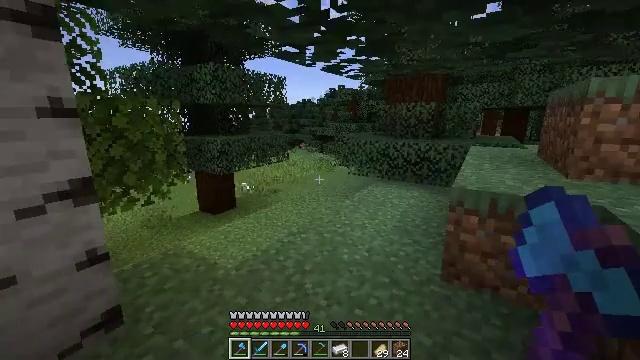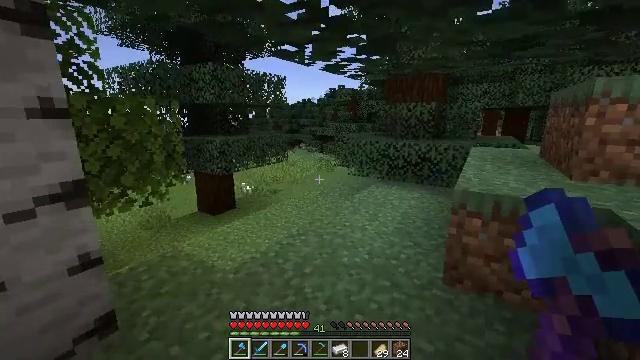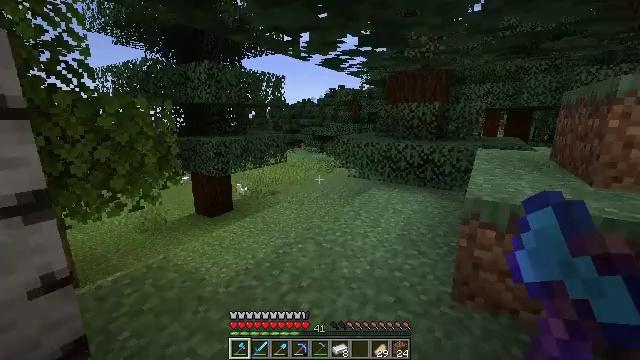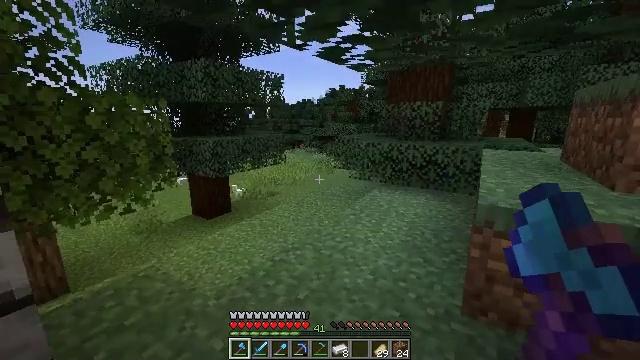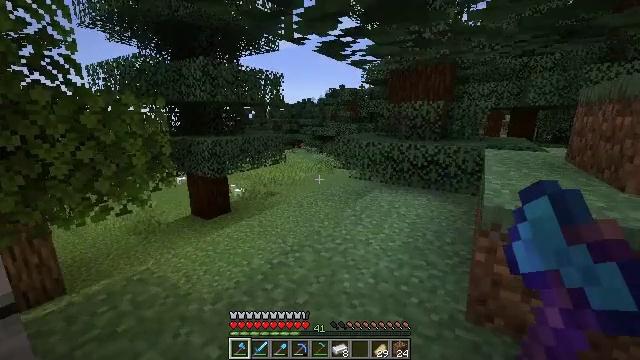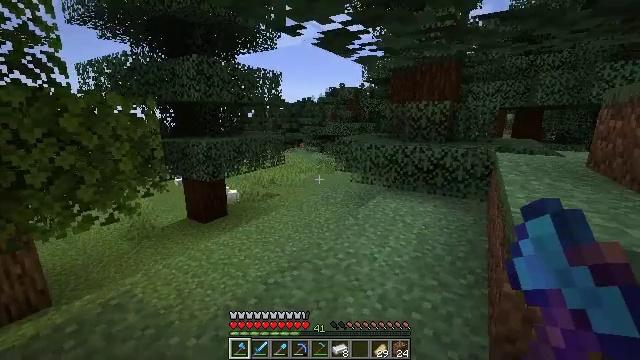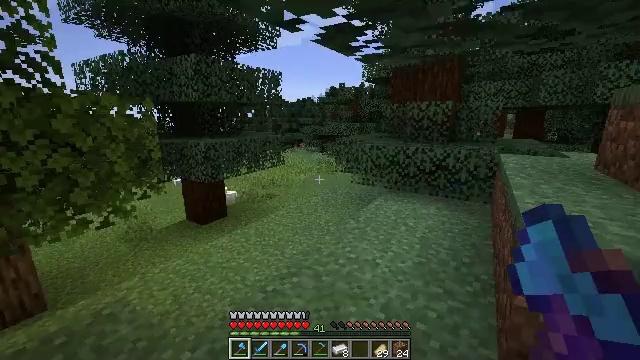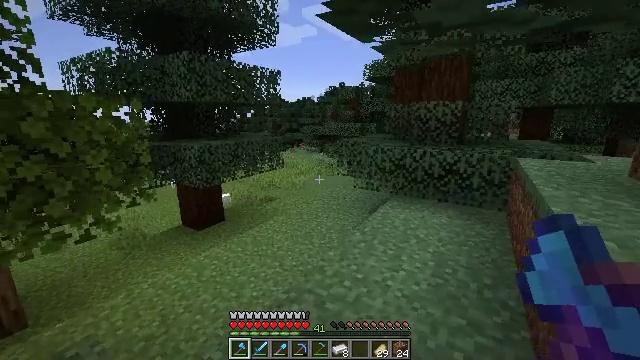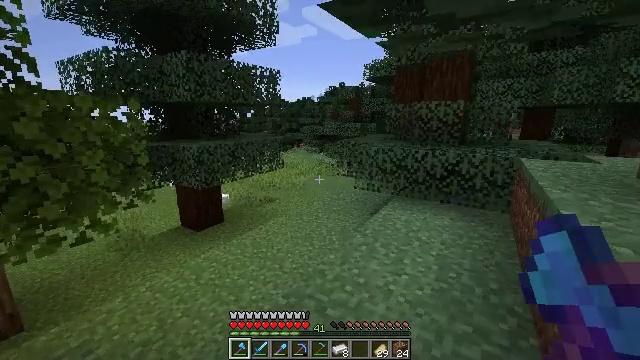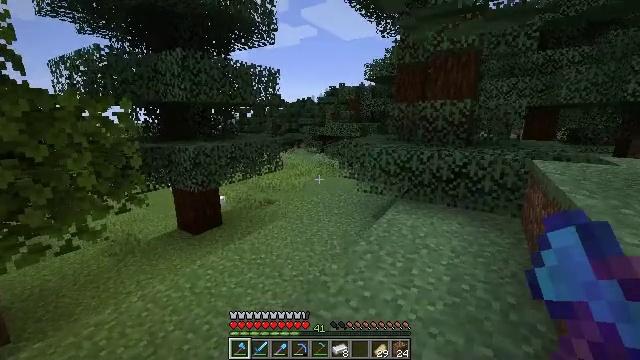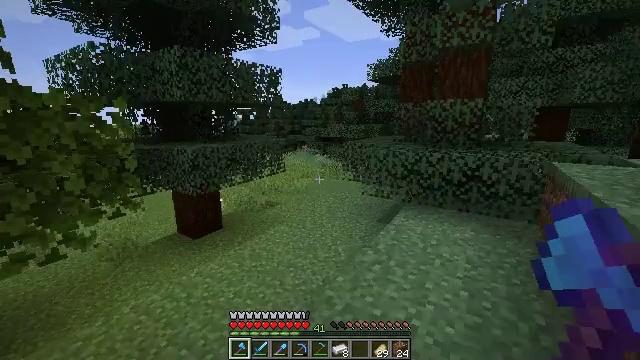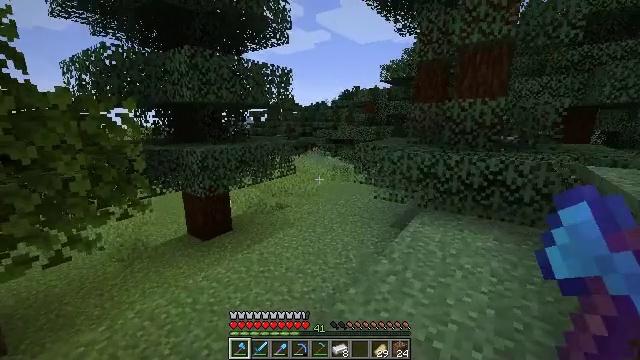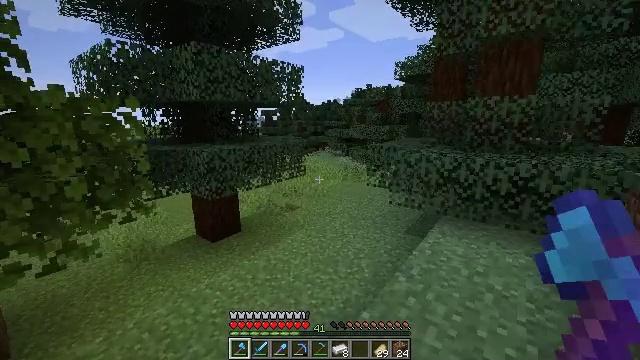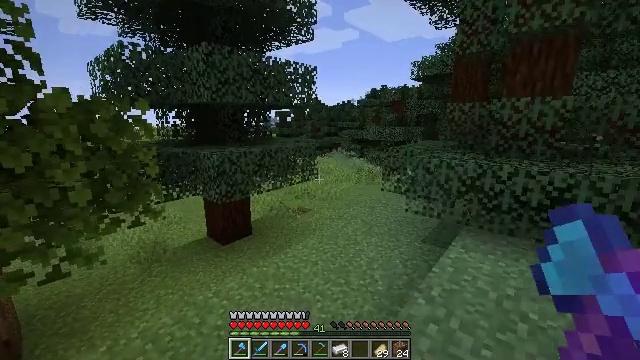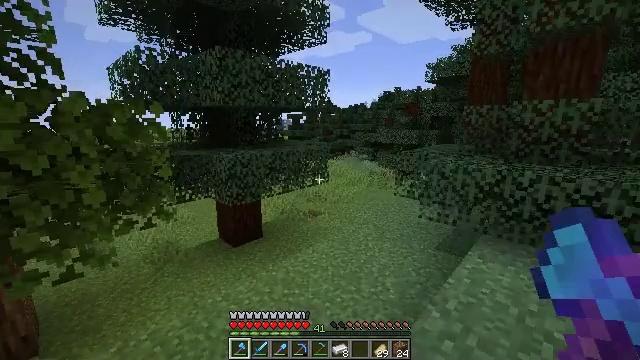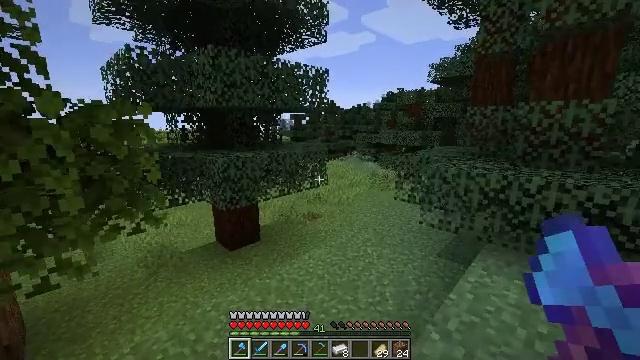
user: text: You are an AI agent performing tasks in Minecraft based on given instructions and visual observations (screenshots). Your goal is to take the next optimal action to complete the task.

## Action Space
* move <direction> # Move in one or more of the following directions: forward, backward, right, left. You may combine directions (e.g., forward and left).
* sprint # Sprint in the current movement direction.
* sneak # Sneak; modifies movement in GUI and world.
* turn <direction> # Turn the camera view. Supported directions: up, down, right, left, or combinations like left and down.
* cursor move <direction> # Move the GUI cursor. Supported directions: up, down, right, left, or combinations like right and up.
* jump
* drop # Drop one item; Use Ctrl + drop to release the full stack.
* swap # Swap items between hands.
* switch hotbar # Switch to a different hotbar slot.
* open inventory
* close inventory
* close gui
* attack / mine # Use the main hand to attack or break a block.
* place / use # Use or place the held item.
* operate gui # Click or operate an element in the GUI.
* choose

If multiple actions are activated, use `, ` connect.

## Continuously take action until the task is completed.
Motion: motion action
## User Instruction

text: Gather materials from the sweet berry bush.
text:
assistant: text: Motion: move forward
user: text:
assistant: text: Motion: move forward
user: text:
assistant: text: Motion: move forward
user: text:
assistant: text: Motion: move forward
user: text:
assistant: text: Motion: move forward
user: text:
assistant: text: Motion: move forward
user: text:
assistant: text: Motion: move forward
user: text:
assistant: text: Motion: move forward
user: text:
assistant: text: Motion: move forward
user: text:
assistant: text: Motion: move forward
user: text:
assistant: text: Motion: move forward, turn left
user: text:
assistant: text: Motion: move forward, turn left
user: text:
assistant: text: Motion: move forward, turn left
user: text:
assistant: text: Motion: move forward and move right, turn left
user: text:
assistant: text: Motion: move forward and move right
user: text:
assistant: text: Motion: move forward and move right
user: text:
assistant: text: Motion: move forward
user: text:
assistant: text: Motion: move forward
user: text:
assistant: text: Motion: move forward
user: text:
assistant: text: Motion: move forward
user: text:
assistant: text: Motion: move forward
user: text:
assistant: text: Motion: move forward, turn right
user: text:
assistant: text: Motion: move forward, turn right
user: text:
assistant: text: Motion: move forward, sprint
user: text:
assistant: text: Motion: move forward, sprint
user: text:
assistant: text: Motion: move forward, sprint
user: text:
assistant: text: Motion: move forward, sprint
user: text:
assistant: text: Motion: move forward
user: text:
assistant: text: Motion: move forward
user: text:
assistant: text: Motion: move forward, sprint